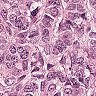
Metastatic tissue present: yes